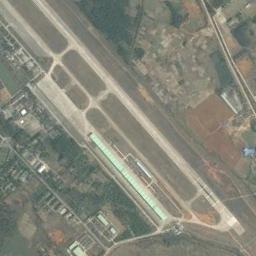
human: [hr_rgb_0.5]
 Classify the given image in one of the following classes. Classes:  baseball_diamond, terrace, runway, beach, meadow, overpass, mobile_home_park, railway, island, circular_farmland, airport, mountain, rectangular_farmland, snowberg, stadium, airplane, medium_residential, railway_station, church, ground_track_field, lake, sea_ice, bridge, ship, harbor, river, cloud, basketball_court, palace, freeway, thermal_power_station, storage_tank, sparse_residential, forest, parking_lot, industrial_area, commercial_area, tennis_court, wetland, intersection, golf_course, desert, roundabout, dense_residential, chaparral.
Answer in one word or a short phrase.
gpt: airport